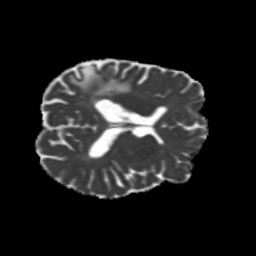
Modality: MD
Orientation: axial
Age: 47
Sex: male
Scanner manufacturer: siemens
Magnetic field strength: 3 T
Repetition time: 5.25 s
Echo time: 0.08 s